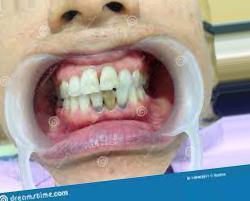
Condition: Tooth Discoloration